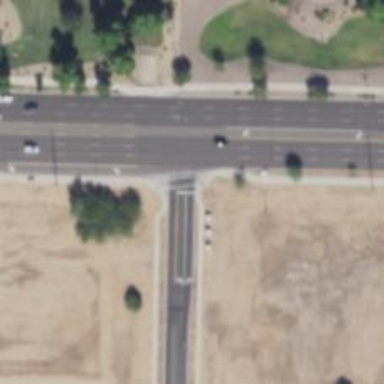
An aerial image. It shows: Solid stop line on the road.